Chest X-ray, AP view. Patient: 32 years old, sex M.
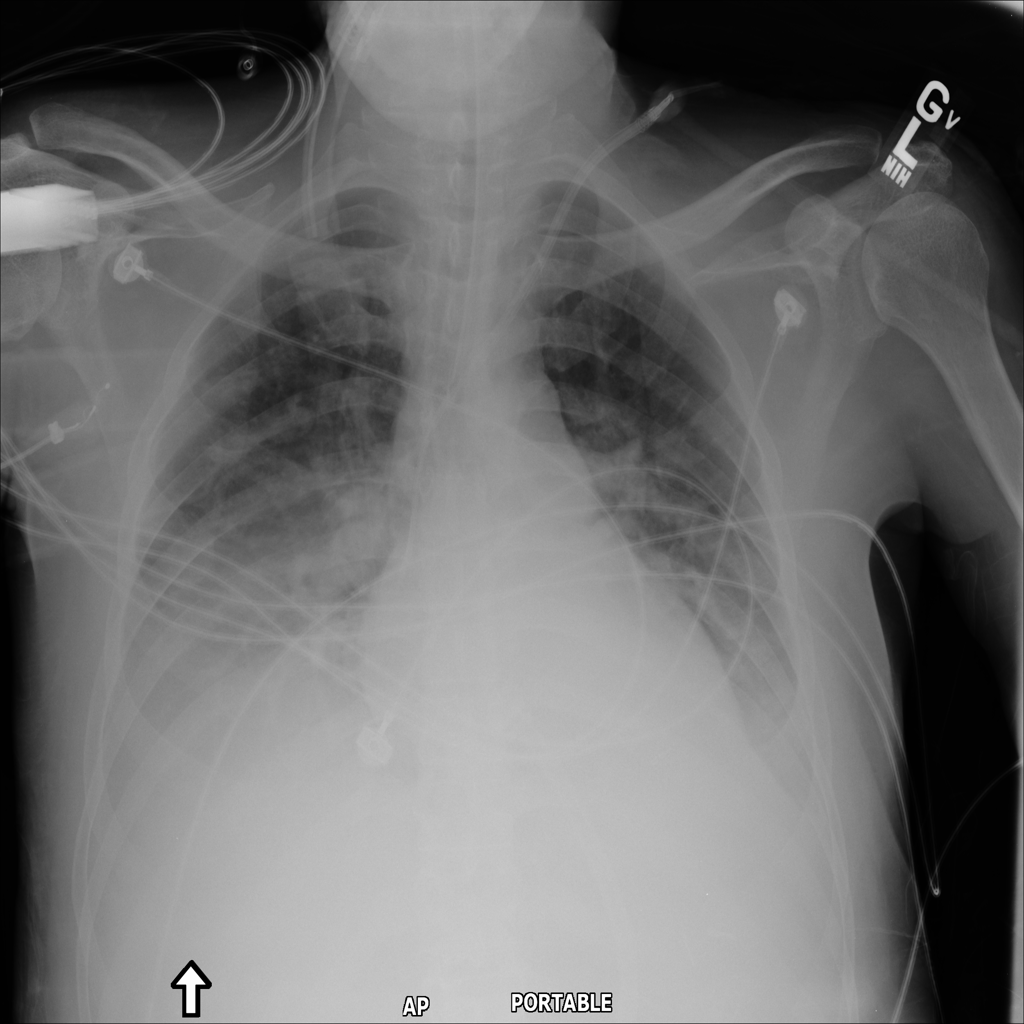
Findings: Atelectasis, Consolidation